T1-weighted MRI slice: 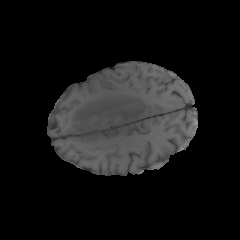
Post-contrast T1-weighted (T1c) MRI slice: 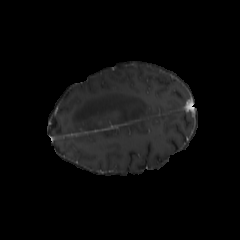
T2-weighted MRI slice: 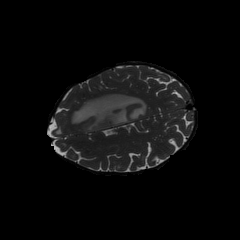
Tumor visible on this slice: yes